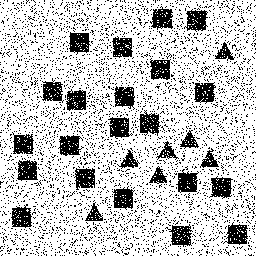
Squares: 21
Triangles: 7
Stars: 0
Total shapes: 28